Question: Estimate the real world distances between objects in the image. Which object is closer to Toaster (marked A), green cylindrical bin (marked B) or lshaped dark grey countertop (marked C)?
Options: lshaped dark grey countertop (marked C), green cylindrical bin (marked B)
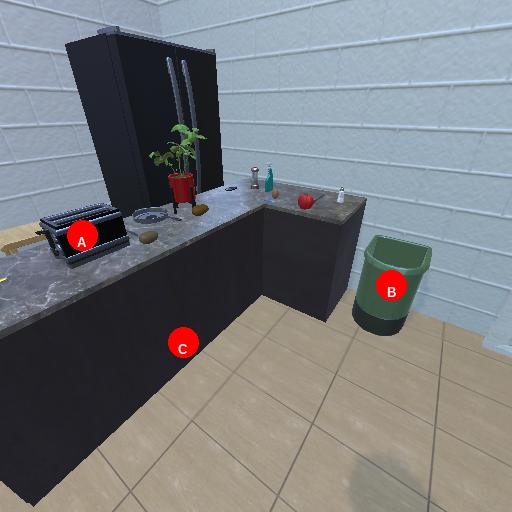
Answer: lshaped dark grey countertop (marked C)